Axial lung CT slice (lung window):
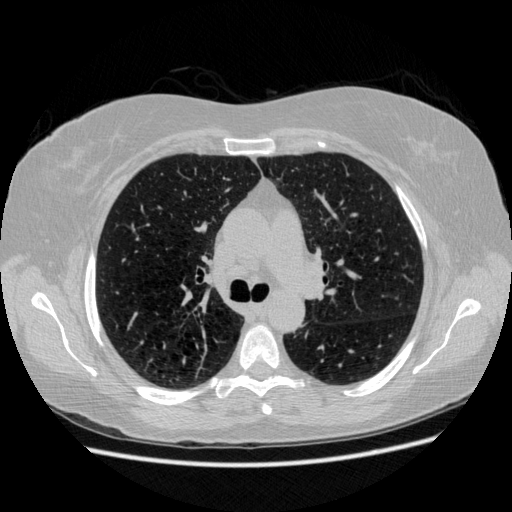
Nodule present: no